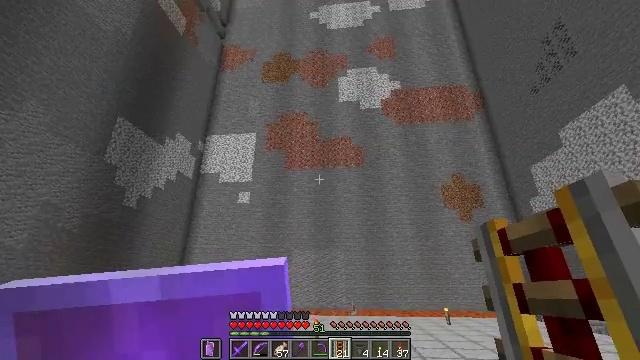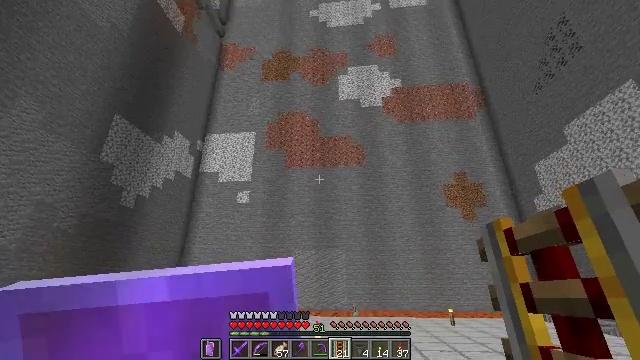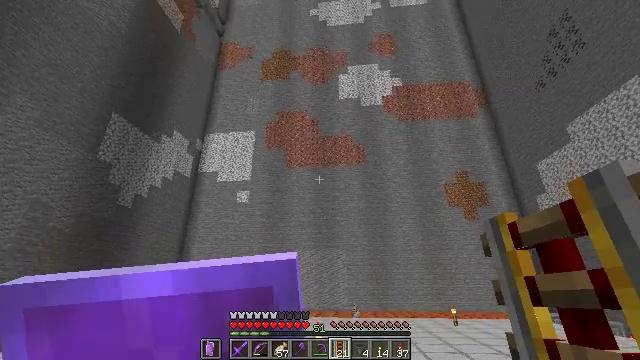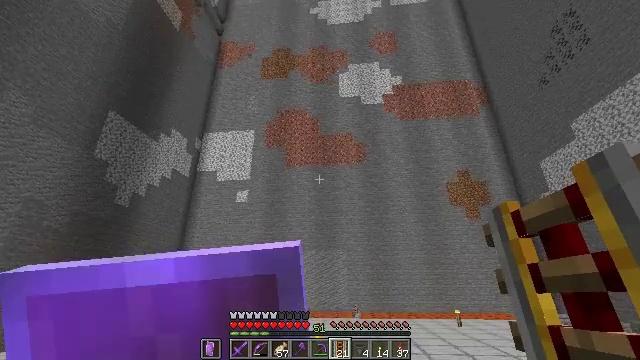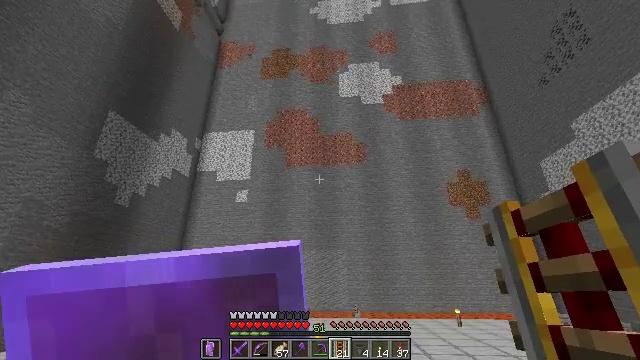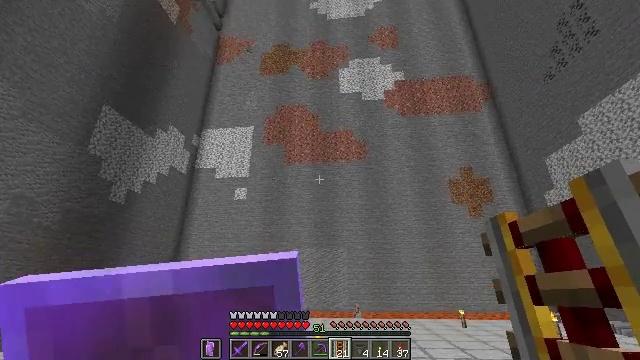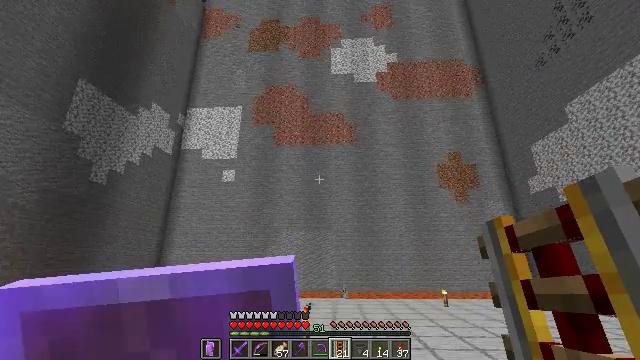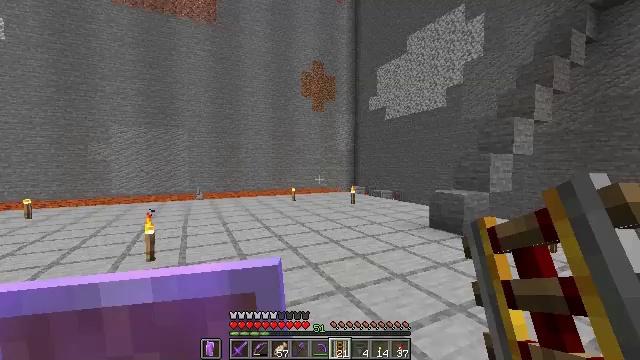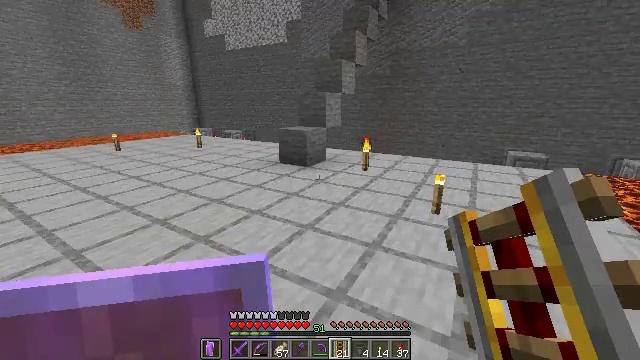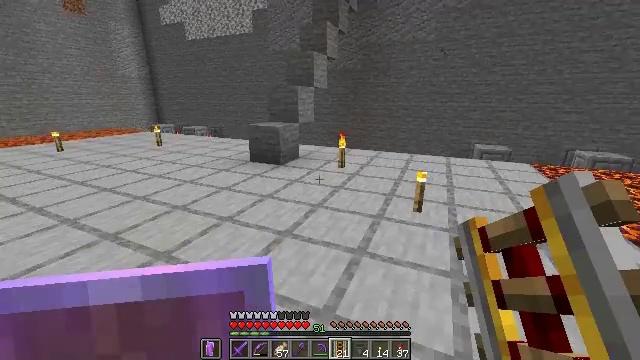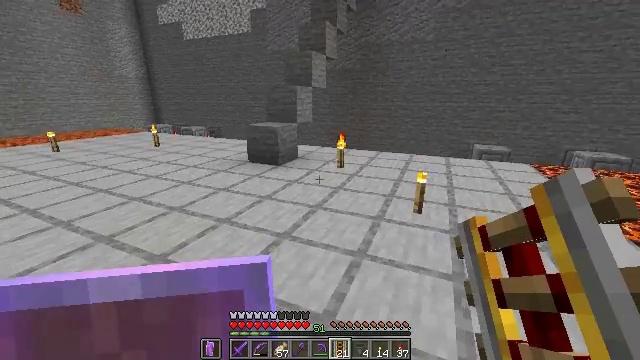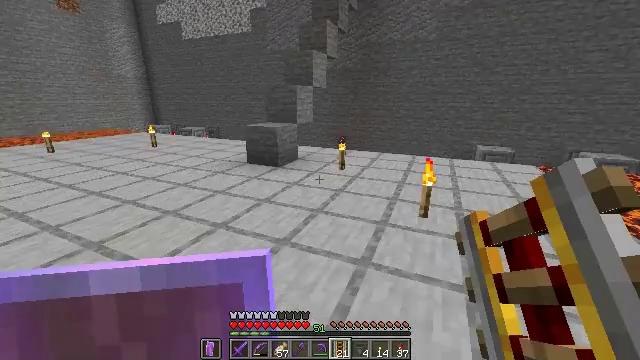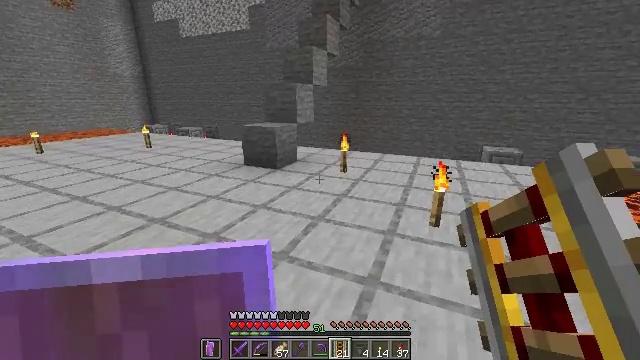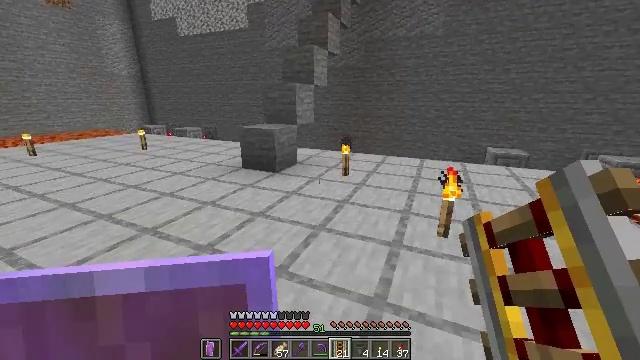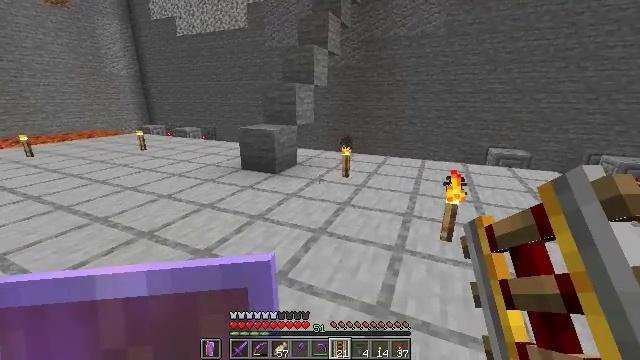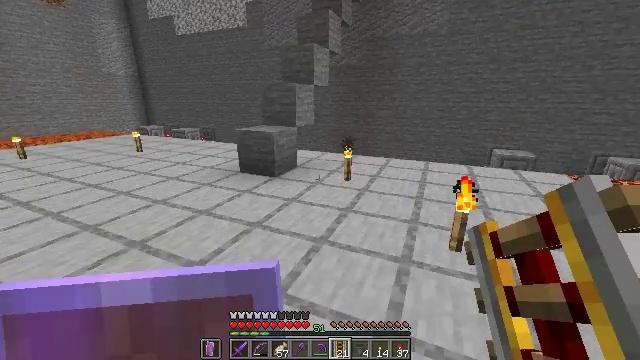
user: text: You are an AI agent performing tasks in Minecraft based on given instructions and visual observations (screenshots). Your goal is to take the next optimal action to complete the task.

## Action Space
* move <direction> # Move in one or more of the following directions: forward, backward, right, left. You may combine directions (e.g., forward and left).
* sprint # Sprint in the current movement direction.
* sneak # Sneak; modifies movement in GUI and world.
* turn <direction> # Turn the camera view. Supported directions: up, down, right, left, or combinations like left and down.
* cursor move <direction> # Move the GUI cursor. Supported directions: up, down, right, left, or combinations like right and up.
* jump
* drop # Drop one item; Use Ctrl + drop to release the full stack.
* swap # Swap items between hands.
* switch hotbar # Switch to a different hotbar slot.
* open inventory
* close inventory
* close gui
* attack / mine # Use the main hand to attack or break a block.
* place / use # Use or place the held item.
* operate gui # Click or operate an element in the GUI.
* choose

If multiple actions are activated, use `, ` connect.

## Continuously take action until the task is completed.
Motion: motion action
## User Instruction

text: Destroy the chiseled stone bricks block.
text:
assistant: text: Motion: move forward
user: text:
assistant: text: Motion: move forward
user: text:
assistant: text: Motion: move forward
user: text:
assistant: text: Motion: move forward
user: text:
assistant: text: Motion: move forward
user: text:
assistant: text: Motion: move forward, turn right and down
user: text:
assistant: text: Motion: move forward, turn right and down
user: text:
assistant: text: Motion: move forward, turn right and down
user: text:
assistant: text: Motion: move forward, turn right and down
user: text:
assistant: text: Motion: move forward
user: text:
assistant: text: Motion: move forward
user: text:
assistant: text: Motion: move forward
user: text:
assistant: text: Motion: move forward
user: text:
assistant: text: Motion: move forward
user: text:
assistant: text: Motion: move forward
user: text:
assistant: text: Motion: move forward
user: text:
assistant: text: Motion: move forward
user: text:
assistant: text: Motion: move forward
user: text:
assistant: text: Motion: move forward
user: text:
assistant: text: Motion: move forward
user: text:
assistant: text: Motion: move forward
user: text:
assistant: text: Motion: move forward
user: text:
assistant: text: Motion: move forward, turn right
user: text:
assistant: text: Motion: move forward, turn right
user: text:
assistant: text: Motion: move forward, turn right
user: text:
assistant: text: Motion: move forward, turn right
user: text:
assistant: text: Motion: move forward
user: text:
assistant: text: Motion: move forward
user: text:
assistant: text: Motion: move forward
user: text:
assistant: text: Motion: move forward